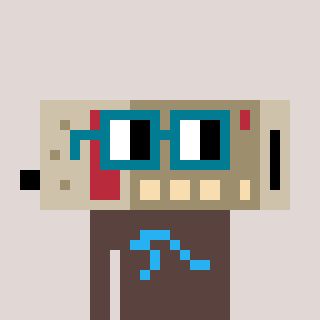
a pixel art character with square dark green glasses, a cordless phone-shaped head and a darkbrown-colored body on a warm background